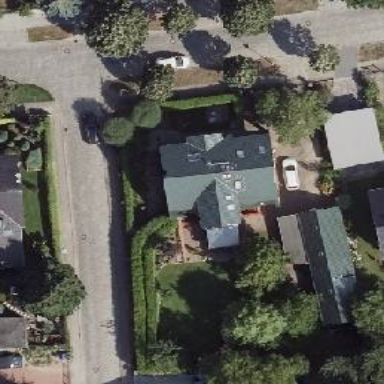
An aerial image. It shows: House with gambrel roof shape.